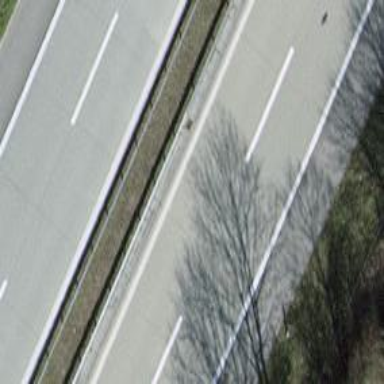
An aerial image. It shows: Asphalt motorway.